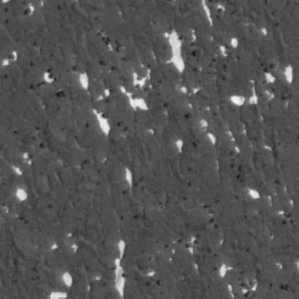
Label: frost